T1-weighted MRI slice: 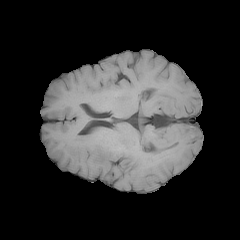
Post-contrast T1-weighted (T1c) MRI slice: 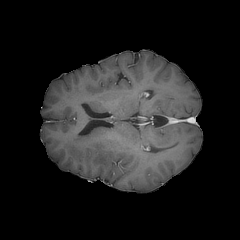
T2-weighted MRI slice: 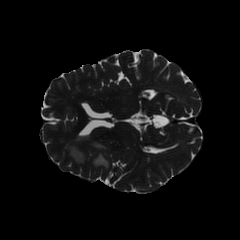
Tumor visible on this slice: yes